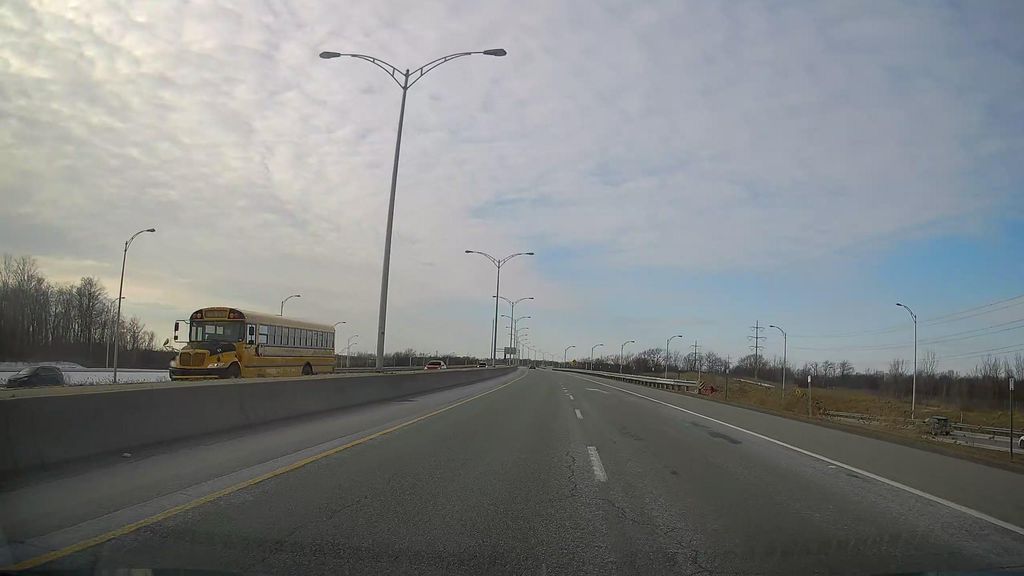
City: montreal